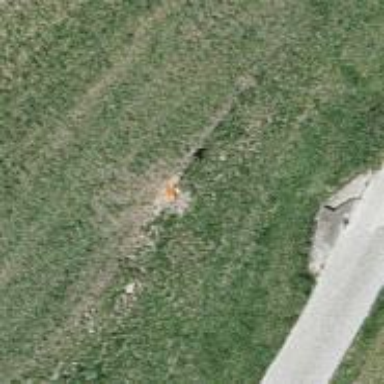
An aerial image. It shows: Pole with roof-covered pipeline marker.